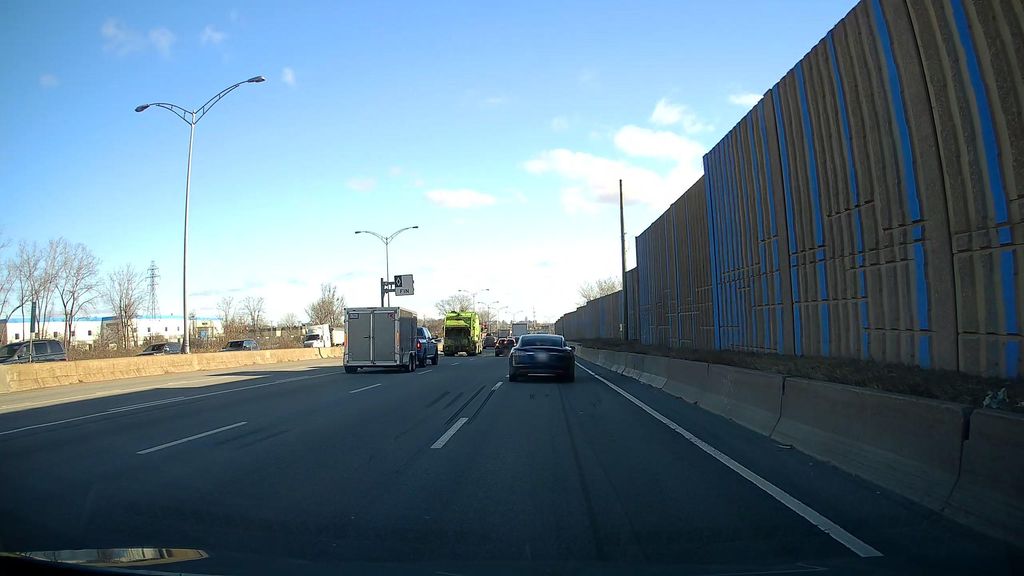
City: montreal